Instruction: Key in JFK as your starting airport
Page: home
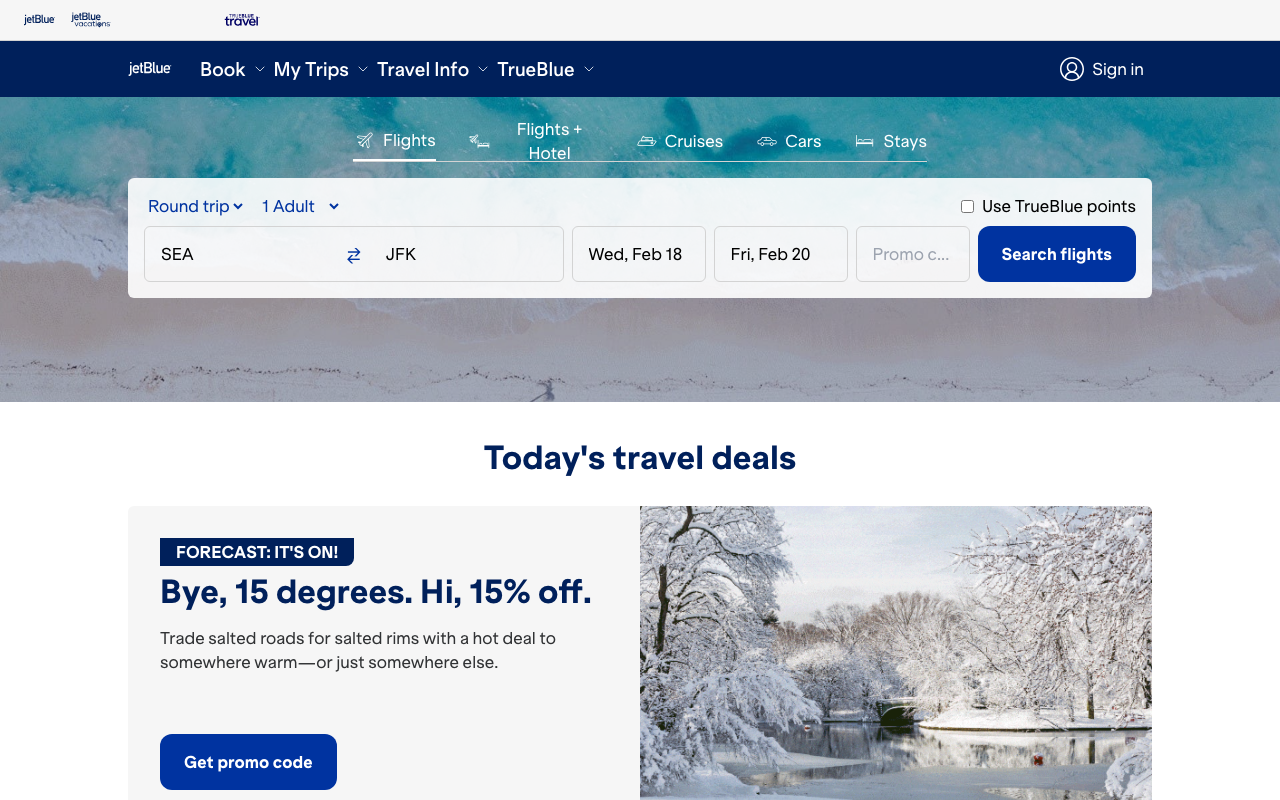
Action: type